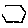
Label: hexagon